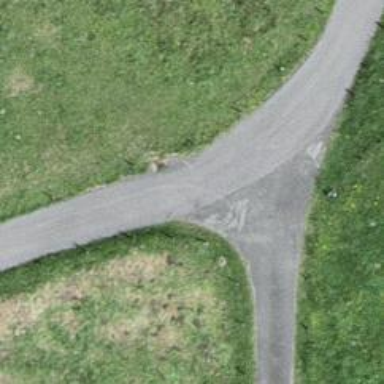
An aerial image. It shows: Unclassified paved road.